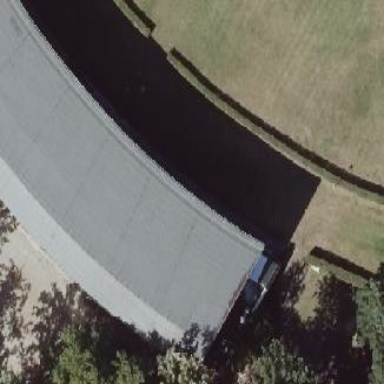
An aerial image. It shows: Grandstand building.